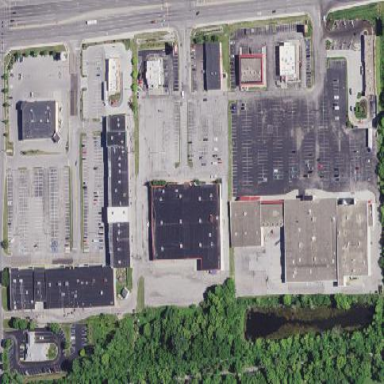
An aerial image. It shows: Retail area.